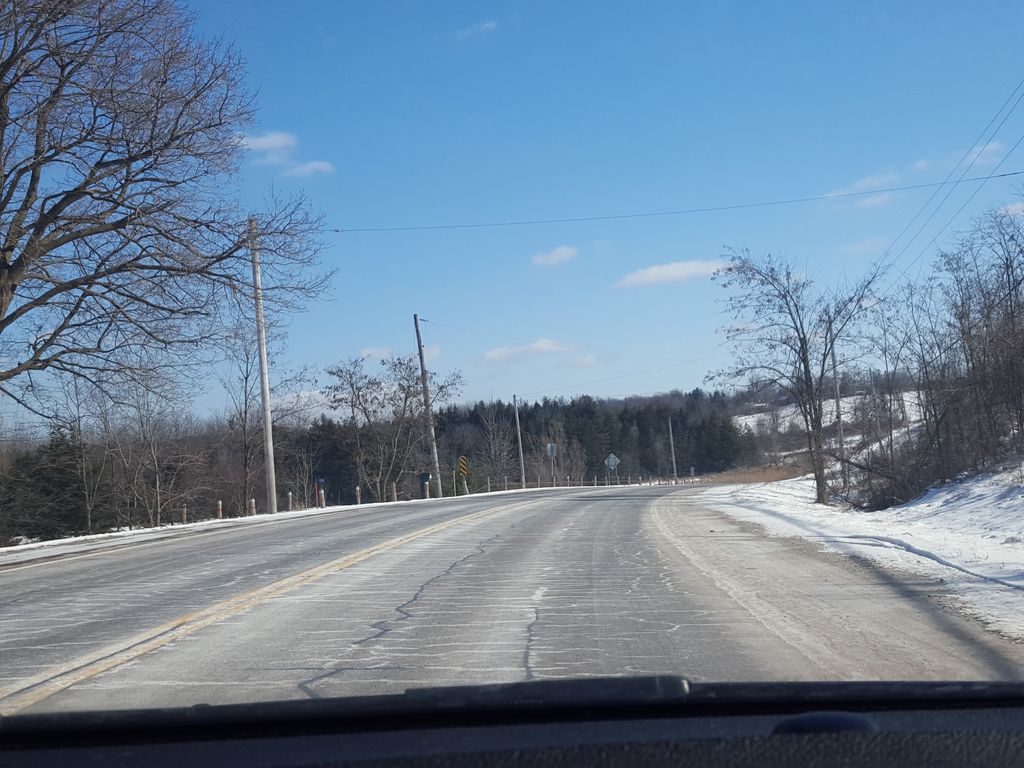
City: hamilton